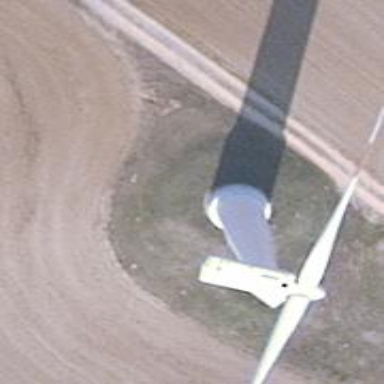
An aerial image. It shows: Wind generator powered by horizontal-axis wind turbine.